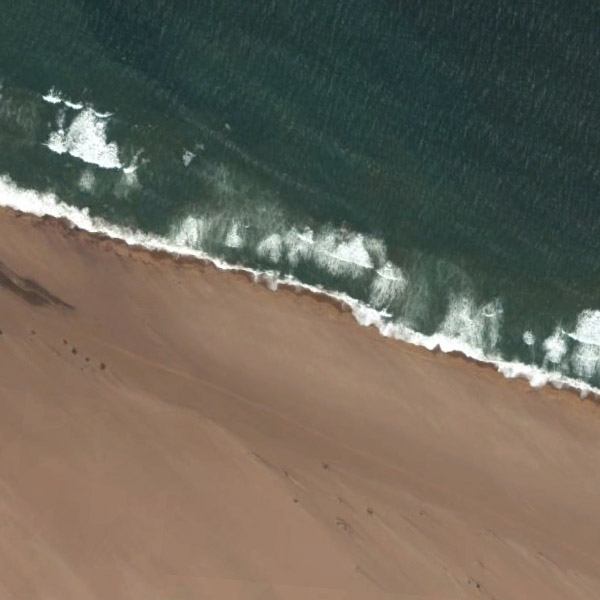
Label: Beach